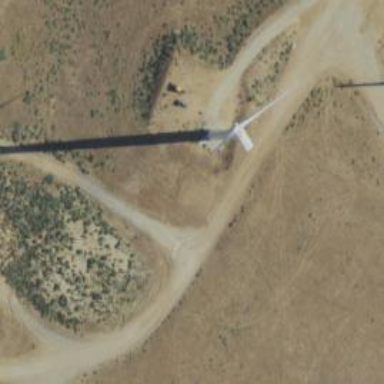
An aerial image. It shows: Wind generator powered by wind. The generator type is horizontal axis and it uses wind turbines.